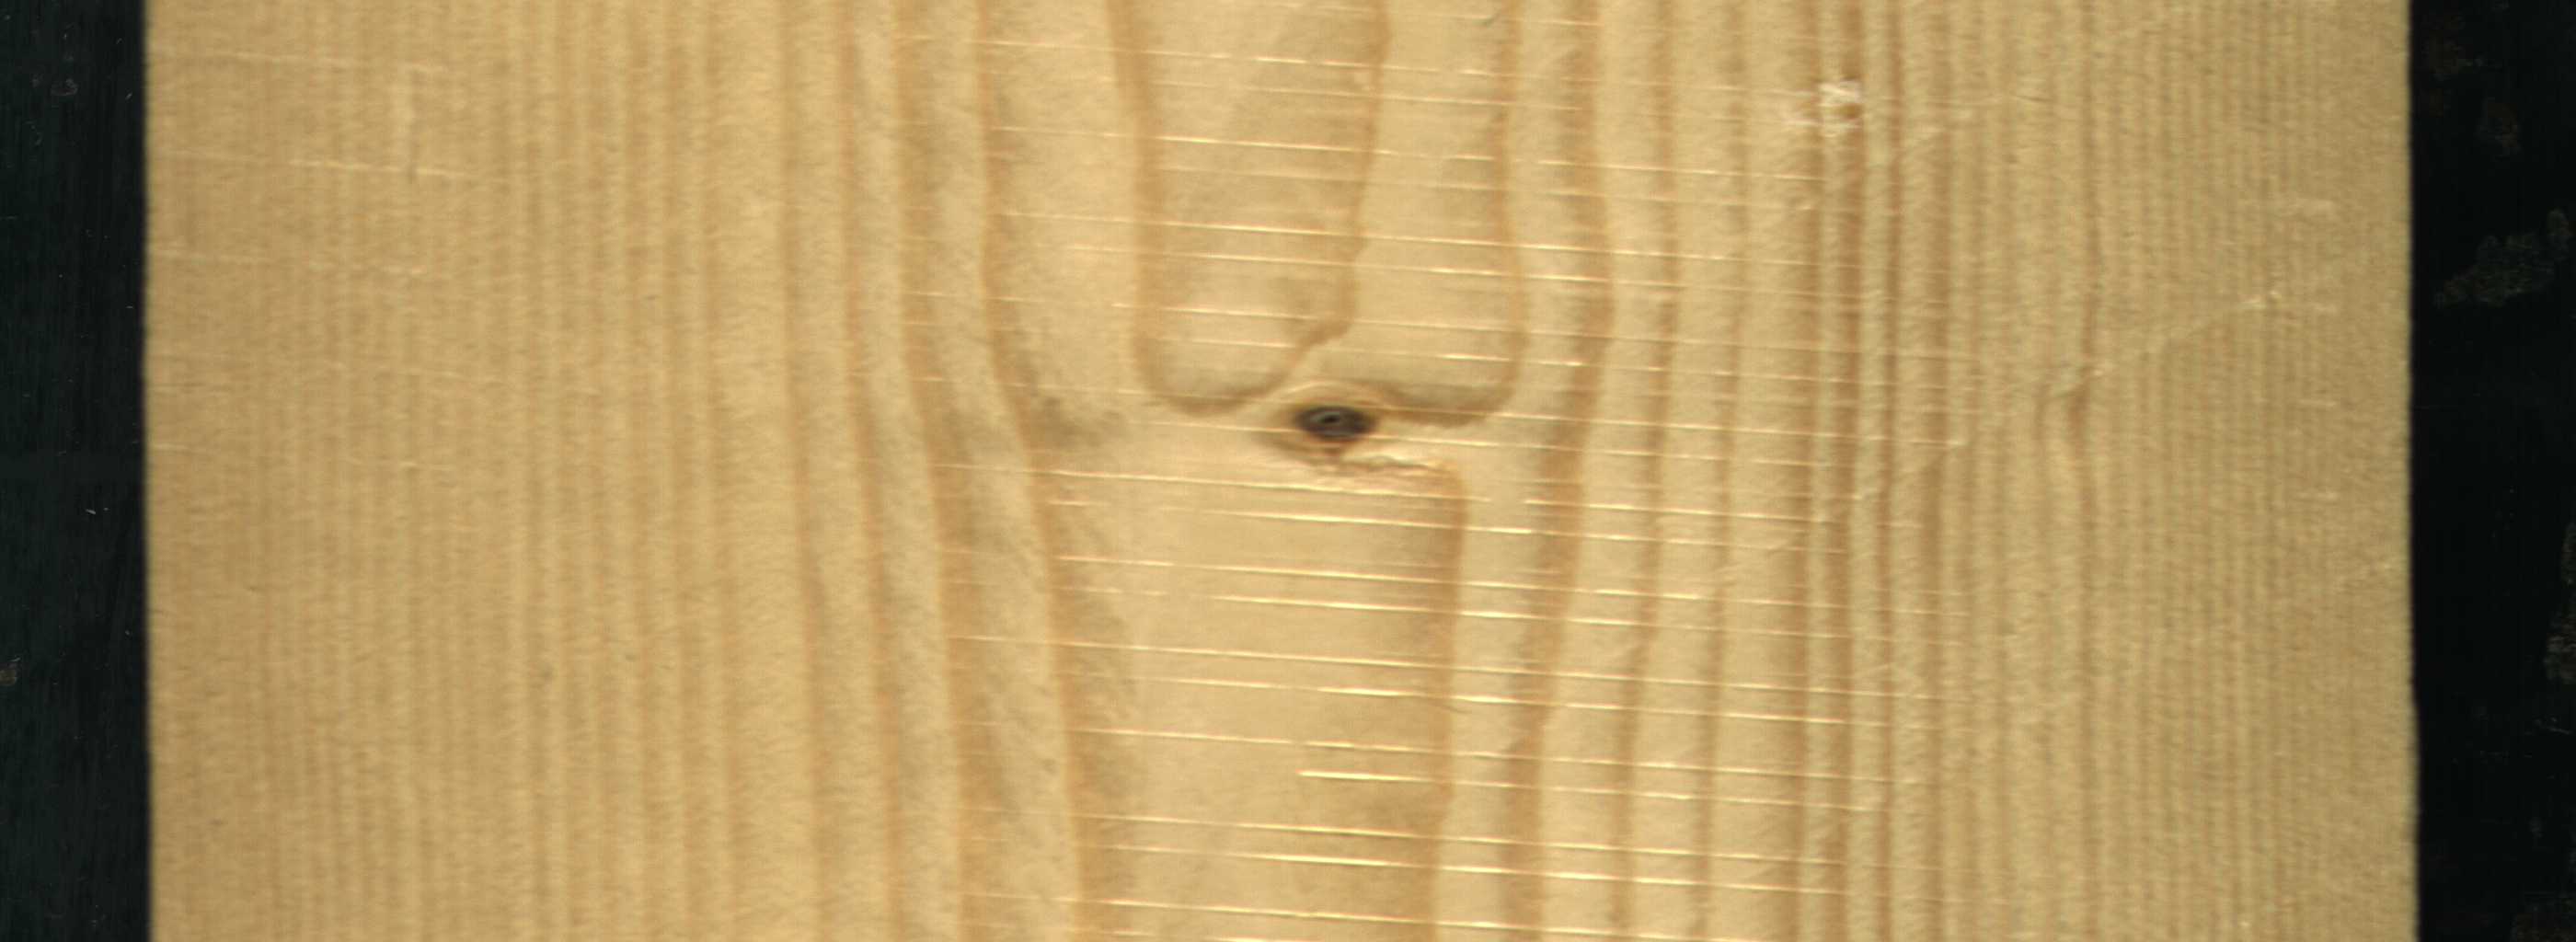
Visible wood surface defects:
Dead_Knot